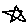
Label: star